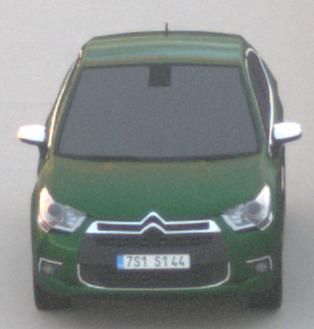
Make: Citroen
Model: DS 4 VTi 120
Detailed model: DS 4
Model produced from: 2011/05
Model produced until: 2015/01
Doors: 5
Color: green
Road condition: dry road
Daytime: sunrise or sunset
Contrast: medium contrast